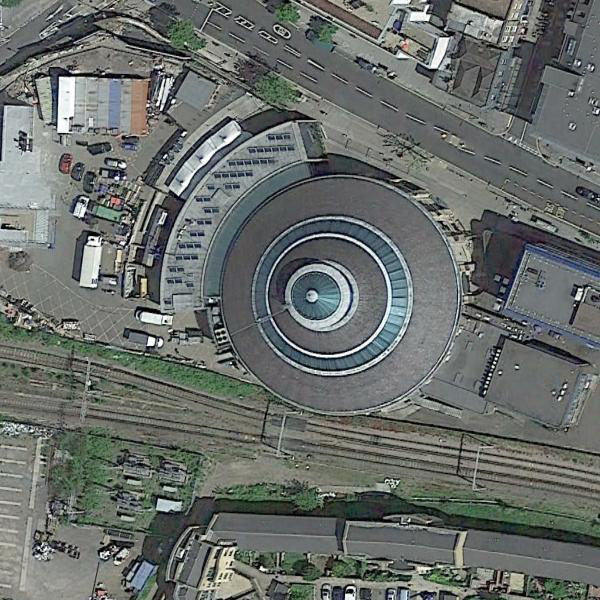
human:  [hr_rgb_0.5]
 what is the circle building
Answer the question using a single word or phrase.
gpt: center